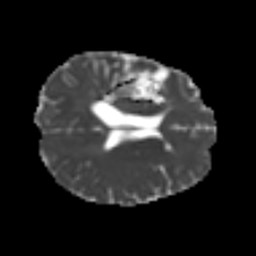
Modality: MD
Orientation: axial
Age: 44
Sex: female
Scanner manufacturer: siemens
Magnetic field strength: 3 T
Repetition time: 4.999 s
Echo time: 0.07946 s